Frequency: 99900
Velocity: 0,3100
Power: 4
Pulse duration: 0,0000001
Pass count: 1
Magnification: 10
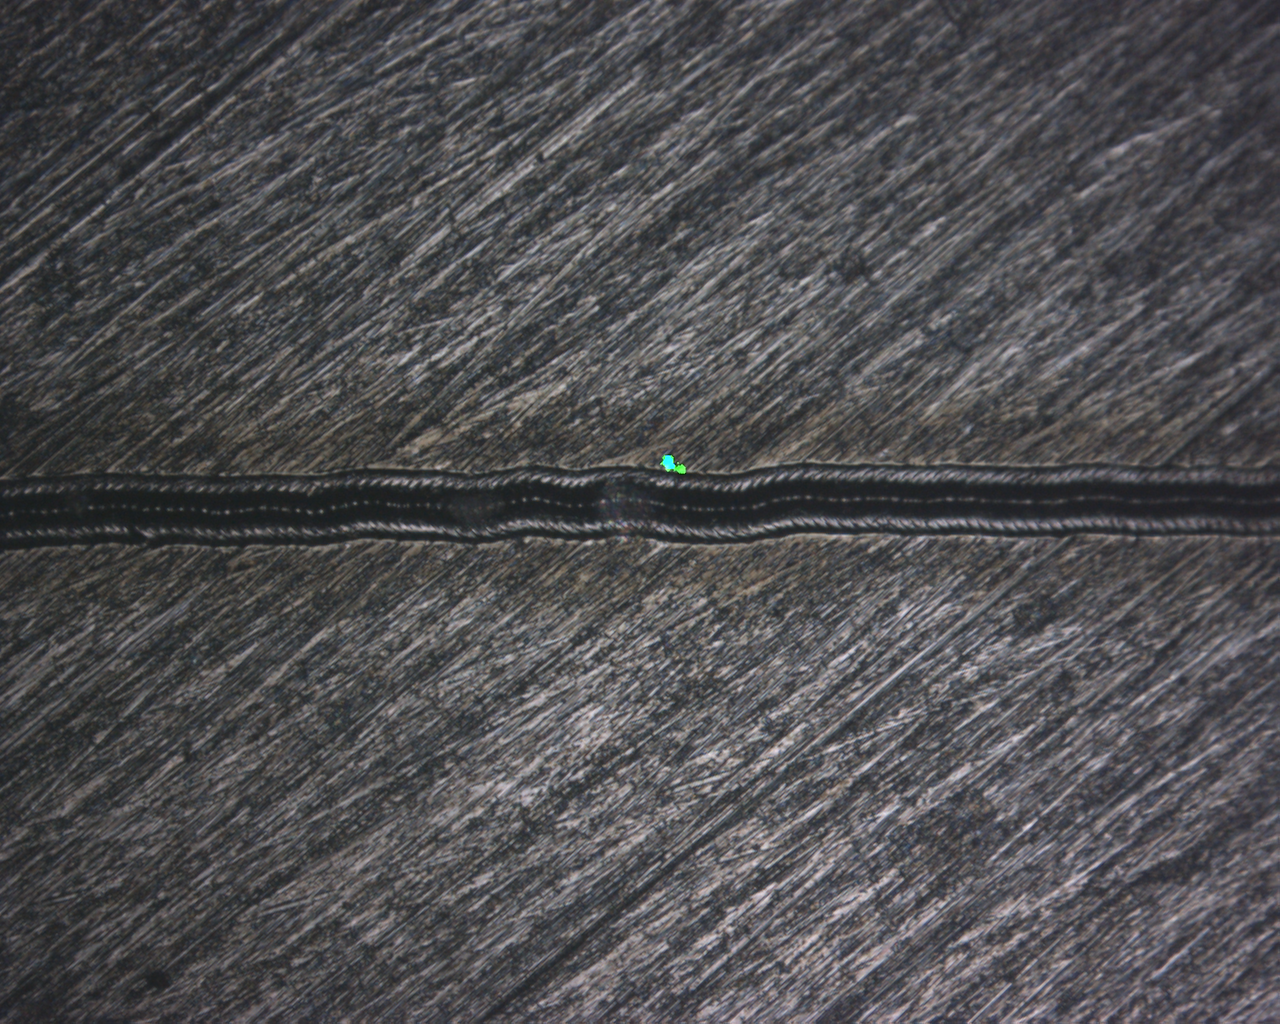
Measured width: 152.051
Other width: 17.097